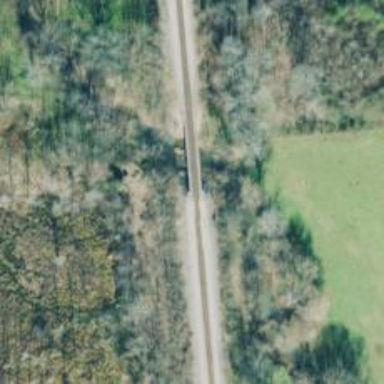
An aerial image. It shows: Railway bridge.